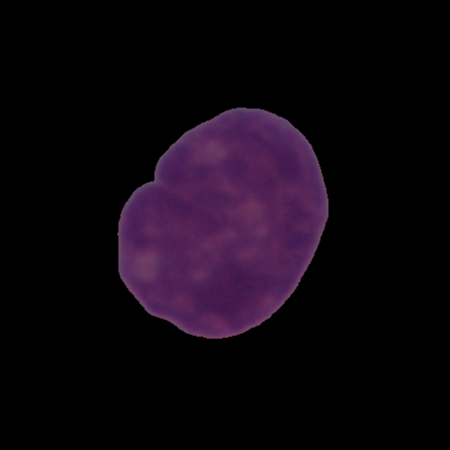
Label: healthy